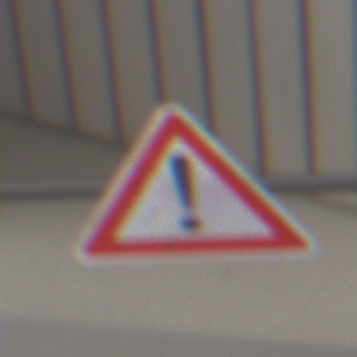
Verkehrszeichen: Gefahrenstelle
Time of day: MorningAfternoon
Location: Roofed (Urban)
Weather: PartlyCloudy
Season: NotSpecified
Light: Natural